Question: I'm trying to create a regex that returns a word ONLY if it includes one string and excludes another.
For instance, if I'm looking for the word "want" and not "dontwant" it would find the words 'word_want_other' but would NOT find the word 'word_want_other_dontwant'.
Currently, I'm trying to get it to work with a negative lookahead (see below), but this keeps on finding the words with "default" in them.
'''
.*want.*(?!dontwant).*
'''

<URL>
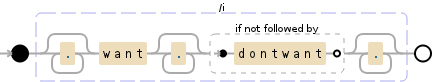
Answer: This works:
'(?=.*want)(?!.*dontwant).*'
It looks for any string that, after the beginning of the line contains 'want' and does not contain 'dontwant', and if it meets all those, it returns the whole line.
I'm not completely sure why the original idea didn't work, as having something that DOES work I tried to go back and find something in-between. Sorry there isn't a better explanation of what was going wrong in the previous one.